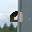
Label: 0